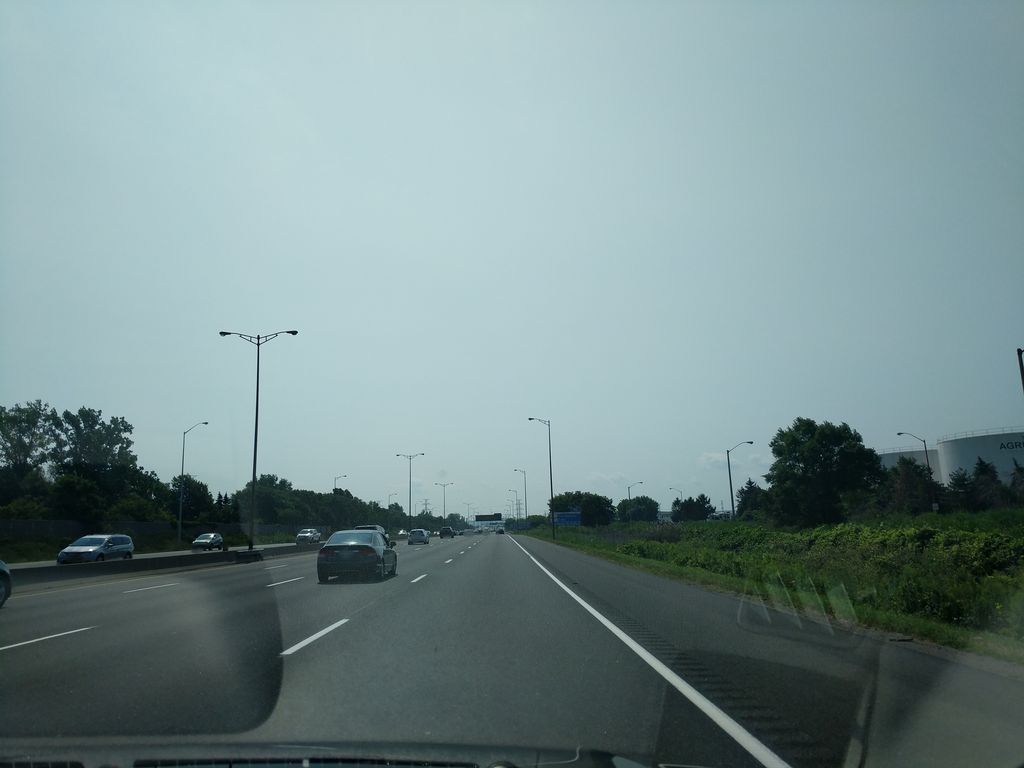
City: hamilton